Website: lowes
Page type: customer-info-address
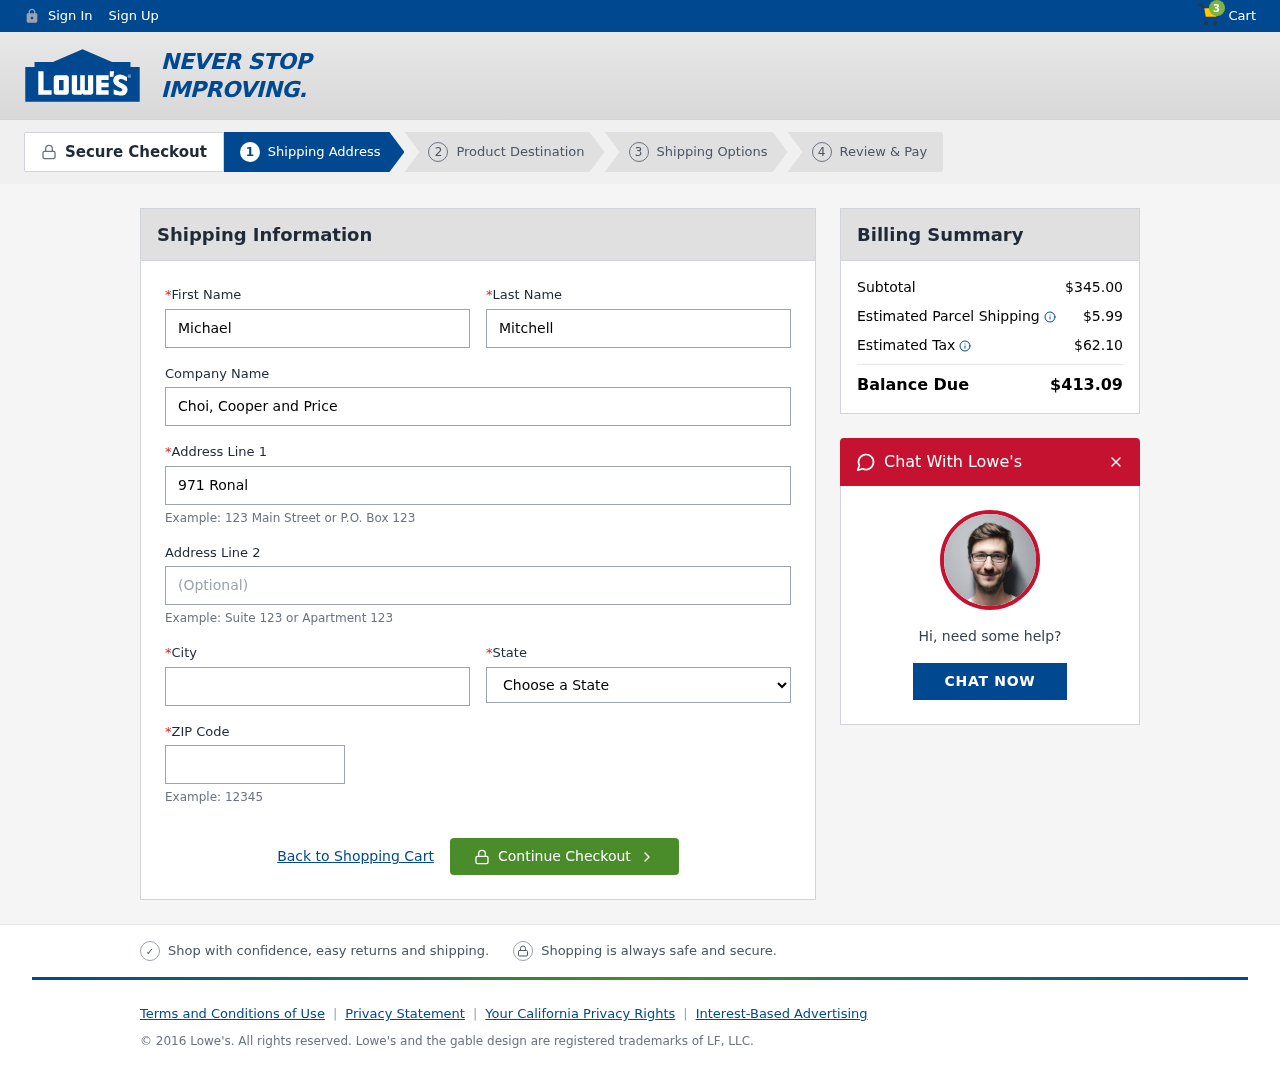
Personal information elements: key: PII_CITY
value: South John
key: PII_COMPANY
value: Choi, Cooper and Price
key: PII_FIRSTNAME
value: Michael
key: PII_LASTNAME
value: Mitchell
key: PII_POSTCODE
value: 33665
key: PII_STATE
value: MP
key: PII_STREET
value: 971 Ronald Extensions
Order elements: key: ORDER_NUM_ITEMS
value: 3
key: ORDER_SUBTOTAL
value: $345.00
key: ORDER_SHIPPING_COST
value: $5.99
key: ORDER_TAX
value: $62.10
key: ORDER_TOTAL
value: $413.09